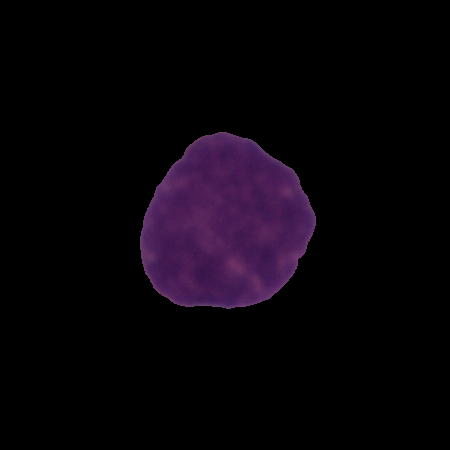
Label: cancer